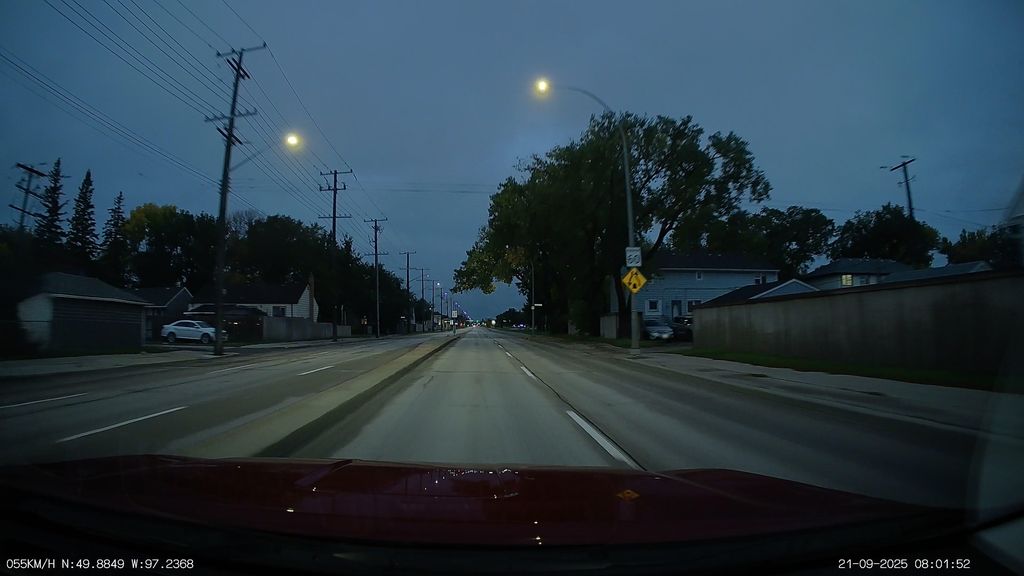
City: winnipeg